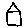
Label: house